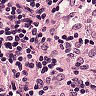
Metastatic tissue present: no